Question: I have the following Bootstrap 3 button group:
'''
<div class="btn-group">
<button type="button" class="btn btn-default">Left</button>
<button type="button" class="btn btn-default">Middle</button>
<button type="button" class="btn btn-default">Right</button>
</div>
'''
I hide the first button using:
'''
$("button:eq(0)").hide();
'''
The result is that the first visible button doesn't have corner radius:
>
I guess the BS says: instead of
Is there any way to fix this?
<URL>
Note that I don't want to remove the button but to hide it.
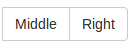
Answer: Given that you are already using jQuery, you could use the following to add a class to the first/last visible button elements.
'''
$(".btn-group button:visible")
.first()
.addClass('radius-left')
.end()
.last()
.addClass('radius-right');
'''
<URL>
You would then need to add the following styling:
'''
.btn-group > .btn.btn-default.radius-left {
border-top-left-radius: 4px!important;
border-bottom-left-radius: 4px!important;
}
.btn-group > .btn.btn-default.radius-right {
border-top-right-radius: 4px!important;
border-bottom-right-radius: 4px!important;
}
'''
Unfortunately, '!important' is necessary to overwrite the default Bootstrap styling.
---
As an alternative, you could remove the first button element completely and then add it back in when necessary.. '$("button:eq(0)").remove();' -- <URL>